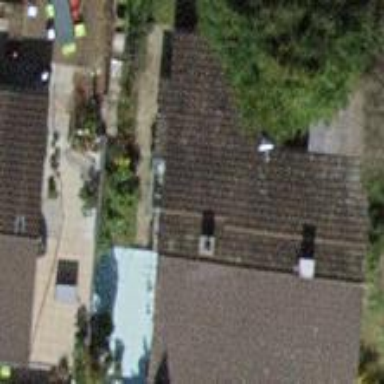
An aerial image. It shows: Residential building.